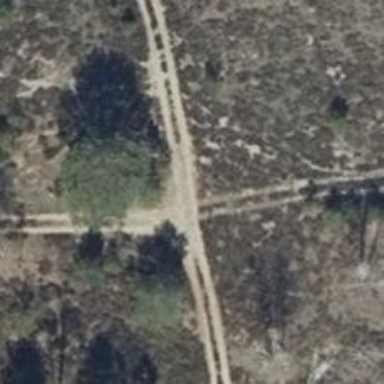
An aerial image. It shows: Sandy track road.